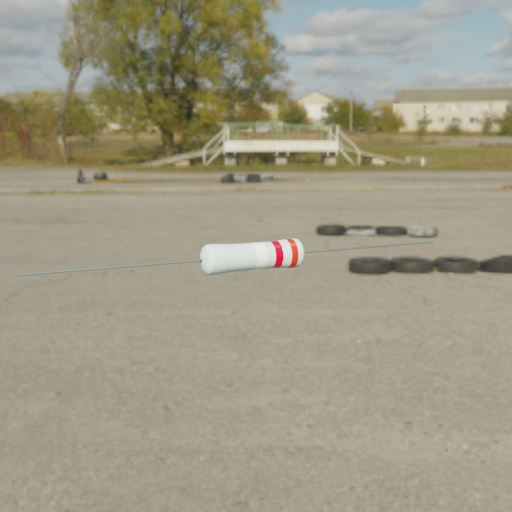
Resistor colour bands (in order): white, red, red